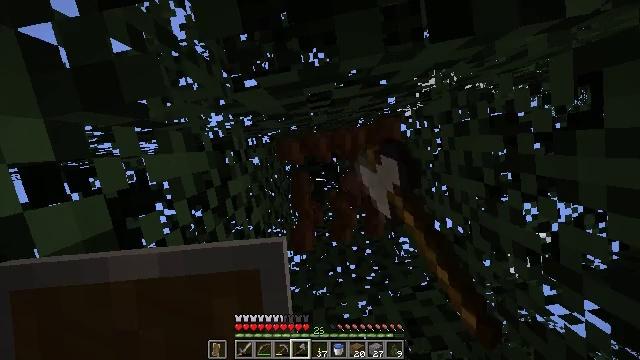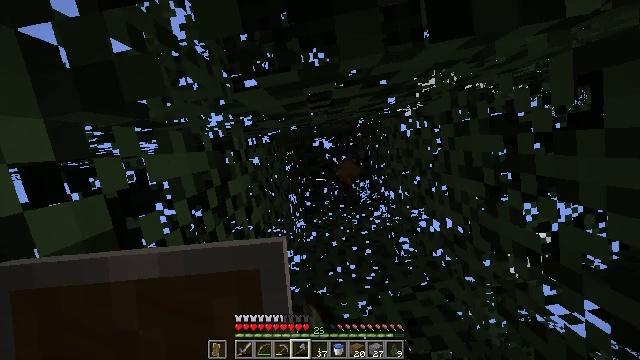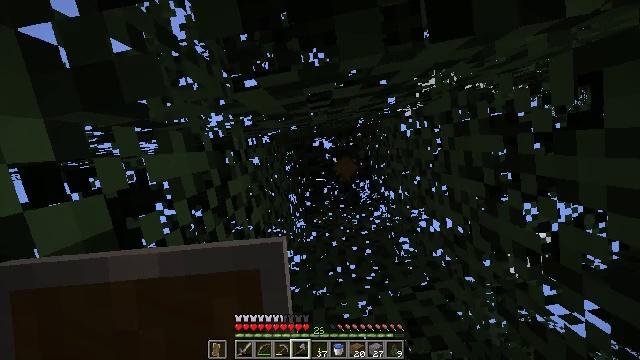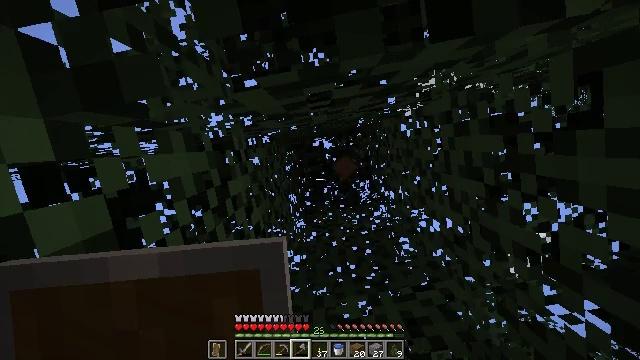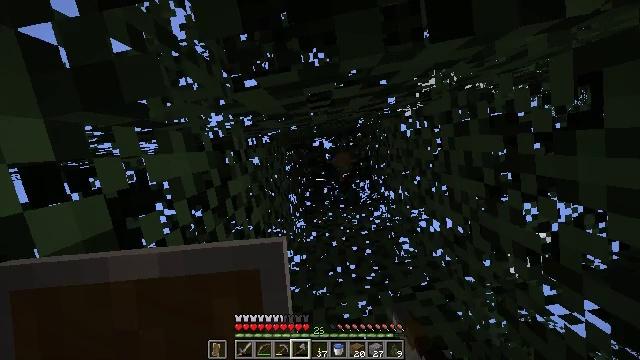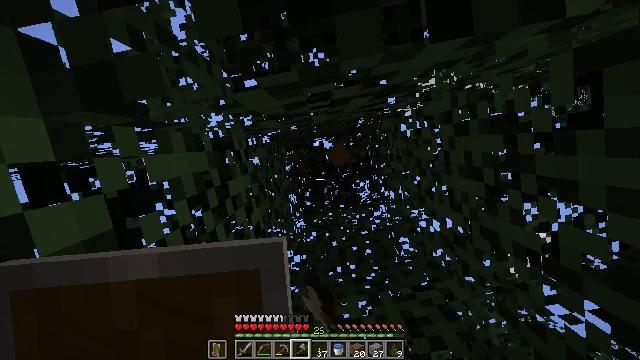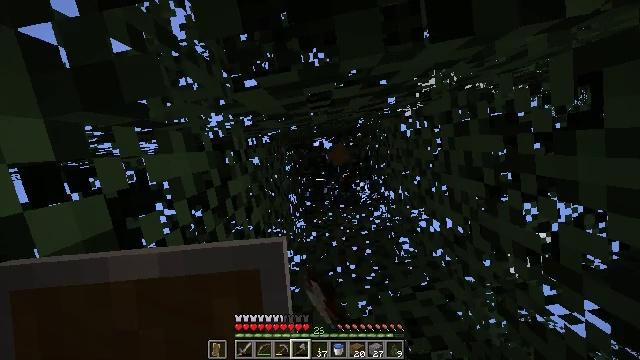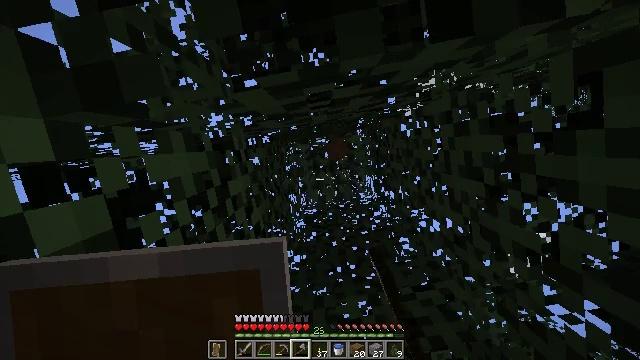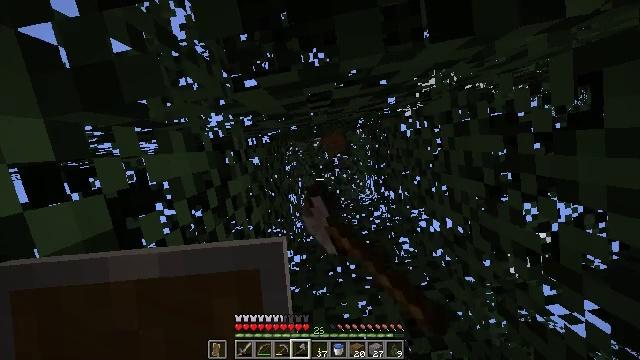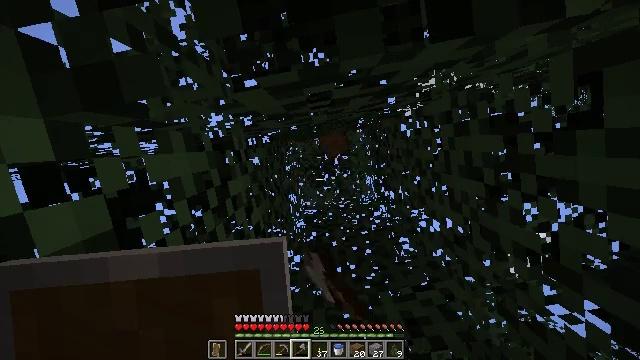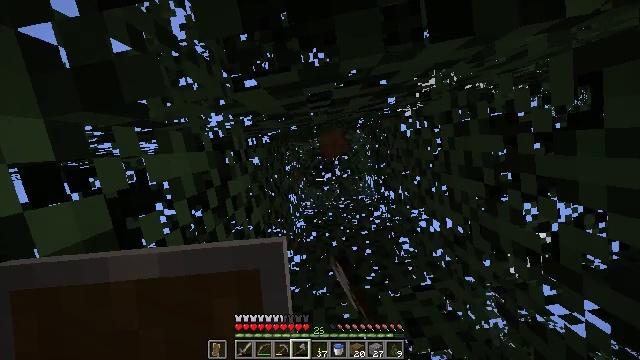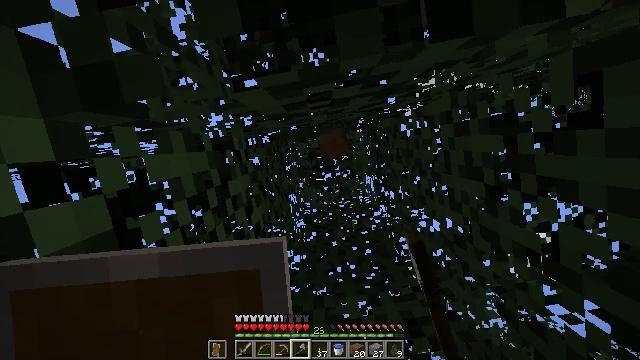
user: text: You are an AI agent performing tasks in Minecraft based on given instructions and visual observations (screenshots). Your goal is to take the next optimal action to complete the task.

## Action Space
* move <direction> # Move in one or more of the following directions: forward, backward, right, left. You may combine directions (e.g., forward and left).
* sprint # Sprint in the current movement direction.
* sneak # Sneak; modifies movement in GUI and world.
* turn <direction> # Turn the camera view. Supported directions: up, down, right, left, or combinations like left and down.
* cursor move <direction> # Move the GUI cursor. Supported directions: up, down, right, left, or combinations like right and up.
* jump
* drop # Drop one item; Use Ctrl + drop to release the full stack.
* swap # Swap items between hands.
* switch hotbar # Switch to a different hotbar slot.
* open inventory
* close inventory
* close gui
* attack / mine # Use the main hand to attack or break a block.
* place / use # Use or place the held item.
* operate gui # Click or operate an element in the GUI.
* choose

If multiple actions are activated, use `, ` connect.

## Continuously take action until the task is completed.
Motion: motion action
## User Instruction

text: Mine spruce leaves from the tree.
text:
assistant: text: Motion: attack / mine
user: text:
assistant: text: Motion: attack / mine
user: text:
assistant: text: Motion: attack / mine
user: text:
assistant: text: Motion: attack / mine
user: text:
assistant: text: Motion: attack / mine
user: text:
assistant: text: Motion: attack / mine
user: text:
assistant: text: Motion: attack / mine
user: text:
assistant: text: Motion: attack / mine
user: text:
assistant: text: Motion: attack / mine
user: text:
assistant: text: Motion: attack / mine
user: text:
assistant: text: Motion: attack / mine
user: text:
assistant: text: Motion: attack / mine